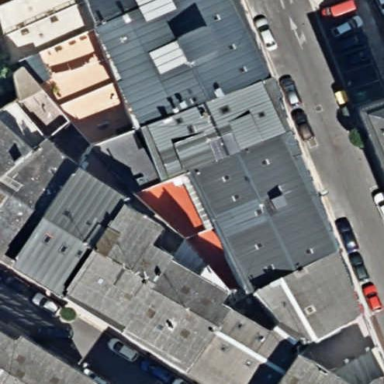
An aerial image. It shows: Residential building.